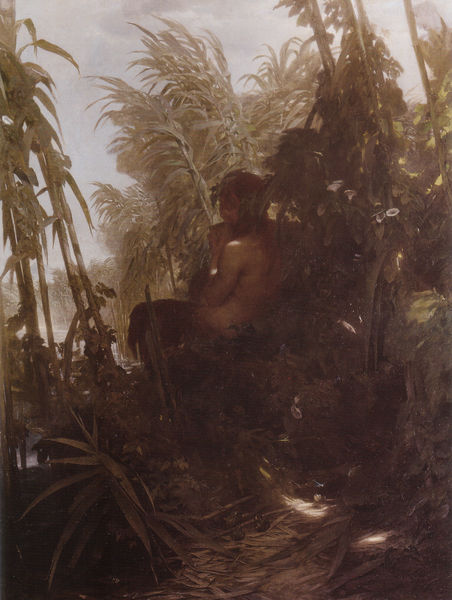
Titel: Pan im Schilf
Künstler: Arnold Böcklin
Standort: München
Institution: Neue Pinakothek
Schlagwörter: akt, baum, blätter, dunkel, gemälde, haut, himmel, kopf, körper, mann, meer, nackt, schatten, wasser, weiß, wolken, bäume, fluss, grün, landschaft, ocker, see, sitzen, teich, ufer, blumen, braun, frau, grau, haar, hell, licht, pastell, profil, rücken, schwarz, blüte, gras, weg, wiese, beige, symbolismus, arm, arme, inkarnat, mensch, öl, gräser, natur, schilf, strauch, wind, zweige, busch, büsche, gebüsch, gewässer, pfad, sonne, boden, land, figur, haare, kind, blatt, musik, musiker, person, pflanze, pflanzen, schulter, wald, mais, beine, fell, bein, rückenansicht, schilfgras, düster, sonnenlicht, nebel, tag, rauschen, luft, sturm, unwetter, wetter, wogen, spielen, musizieren, wedel, nachdenklich, gedanken, nachdenken, hoch, neger, münchen, wasserpflanzen, lichtung, mythologie, flöte, satyr, böcklin, dickicht, mythos, pan, sonnenstrahlen, urwald, plantage, bambus, palmen, wildnis, seeufer, gesträuch, gestrüpp, heilig, verstecken, schtten, bock, spätromantik, bocksbeine, arnold böcklin, flöten, panflöte, rundungen, gestrüp, schutz, frösche, pinakothek, röhricht, dschungel, binsen, schilfrohr, binse, tropisch, tropen, spielne, zuckerrohr, dschugel, gestrüb, lands, 19. jahrhundert, an, 1840, im, licht#, enmann, #schjilf, blaen